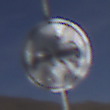
Verkehrszeichen: EndeUeberholverbot
Umgebung: Outdoor, Nature
Tageszeit: Midday
Wetter: Clear
Licht: Natural
Jahreszeit: NotSpecified
Kontrast: HighContrast